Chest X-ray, PA view. Patient: 66 years old, sex F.
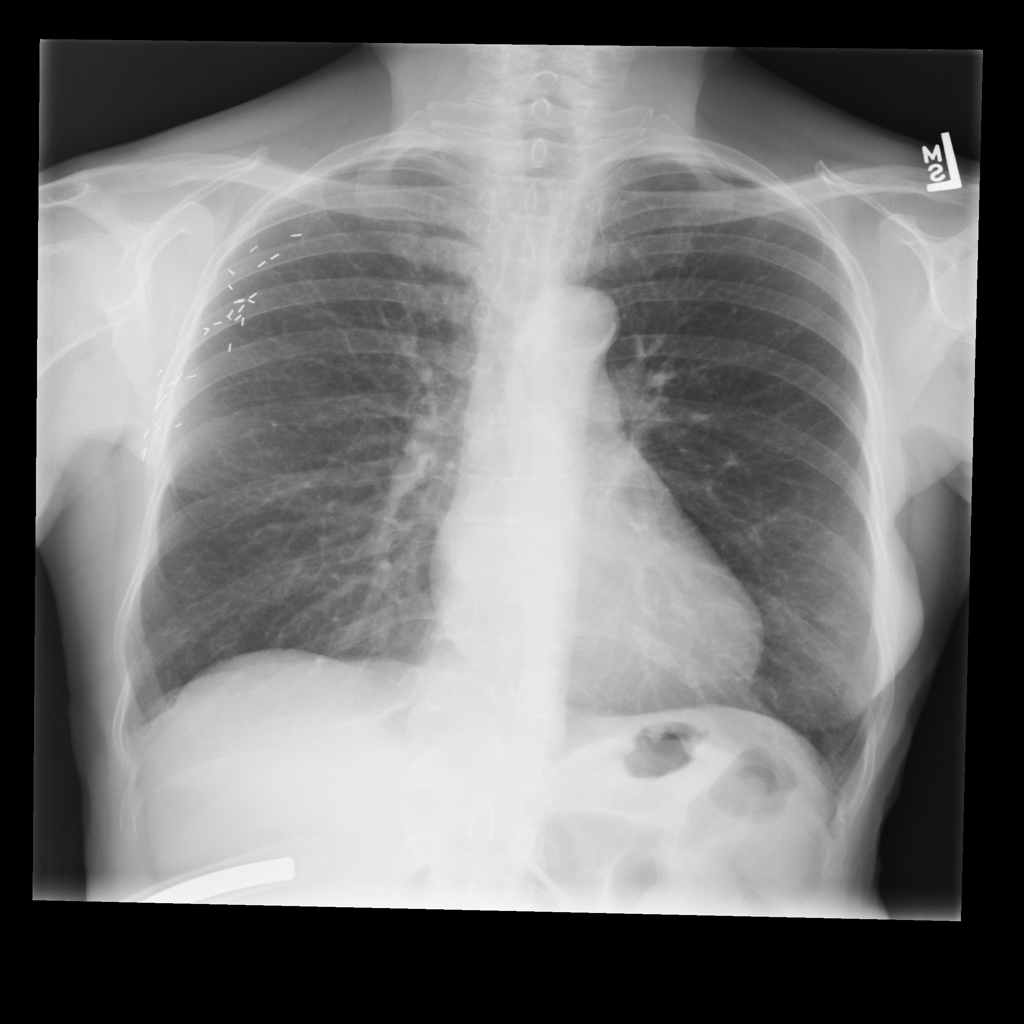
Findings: No Finding